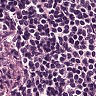
Metastatic tissue present: no